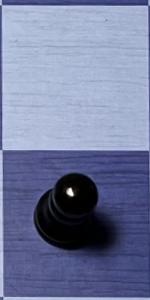
Label: Pawn_Black